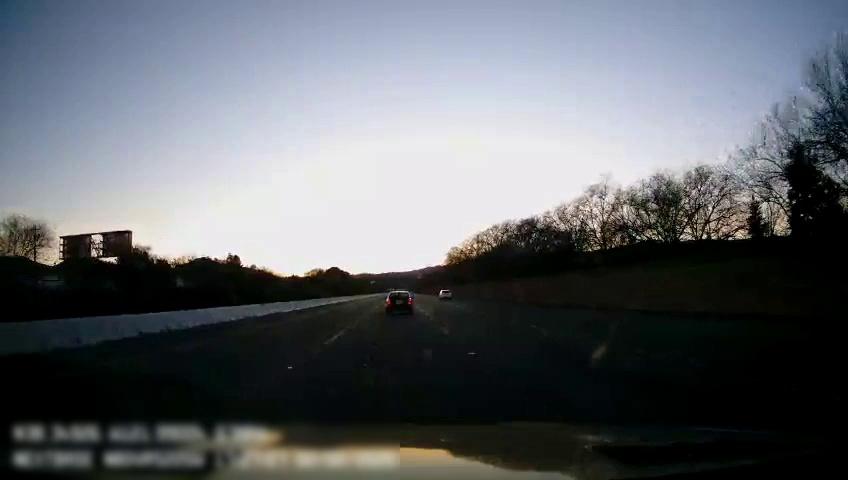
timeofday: Day
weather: Cloudy
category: Drivable Space
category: Vehicles | SUV
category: Vehicles | Car
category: Lanes | Current Lane
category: Lanes | Current Lane